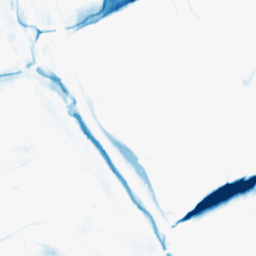
Category: morphological
Decomposition family: morphological_ellipse
Decomposition parameters: operation: closing
width: 30
height: 5
Upsampling method: linear_exact
Upsampling parameters: scale: 2
Upsampling scale: 2